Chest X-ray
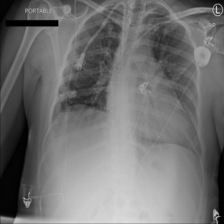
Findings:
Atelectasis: negative
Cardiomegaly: negative
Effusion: negative
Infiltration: negative
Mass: negative
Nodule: negative
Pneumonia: negative
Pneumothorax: negative
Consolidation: negative
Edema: negative
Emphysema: negative
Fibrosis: negative
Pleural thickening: negative
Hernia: negative